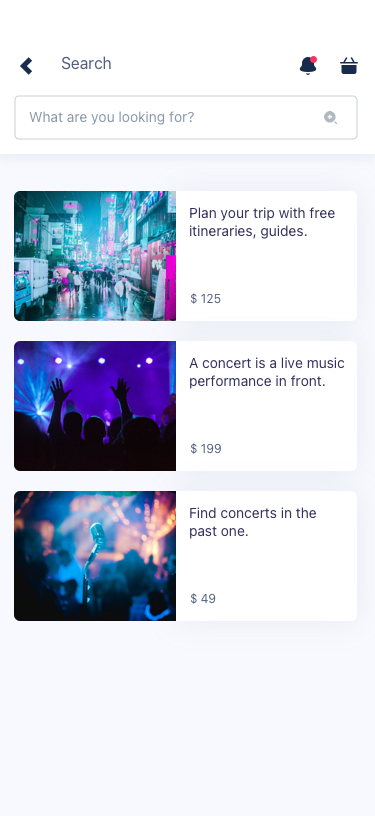
Text in this UI design:
Search
What are you looking for?
Plan your trip with free
itineraries, guides.
$ 125
A concert is a live music
performance in front.
$ 199
Find concerts in the
past one.
$ 49